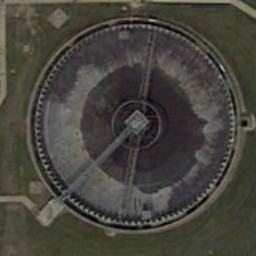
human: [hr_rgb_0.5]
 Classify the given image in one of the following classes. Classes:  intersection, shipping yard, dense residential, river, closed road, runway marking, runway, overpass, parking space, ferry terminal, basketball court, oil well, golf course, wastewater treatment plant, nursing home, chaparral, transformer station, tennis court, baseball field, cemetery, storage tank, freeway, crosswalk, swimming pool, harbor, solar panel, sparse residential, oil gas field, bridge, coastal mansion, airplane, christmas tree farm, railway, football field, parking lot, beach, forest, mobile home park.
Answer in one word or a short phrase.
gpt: wastewater treatment plant